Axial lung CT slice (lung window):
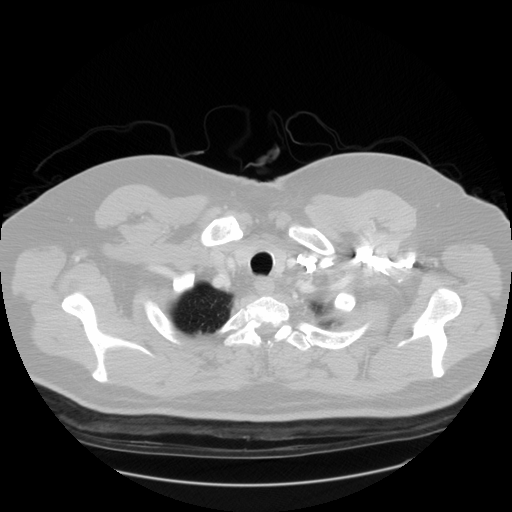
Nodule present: no